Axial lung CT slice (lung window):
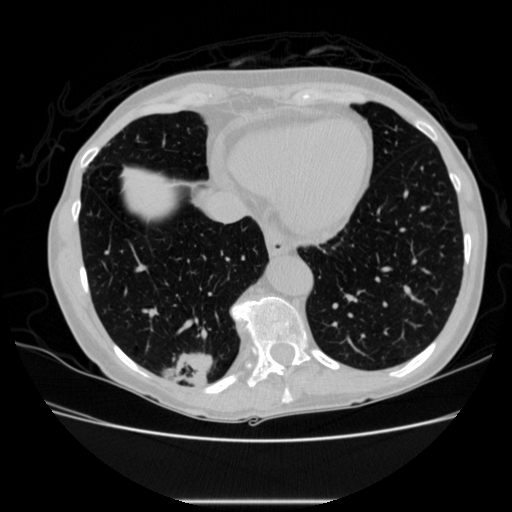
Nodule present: no